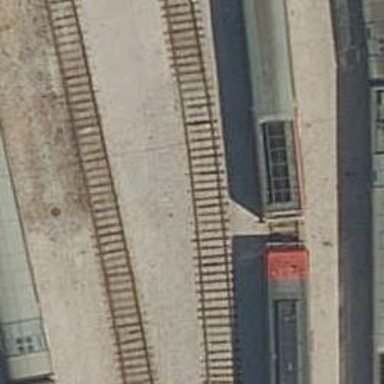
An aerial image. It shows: Railway yard with electrified contact lines.